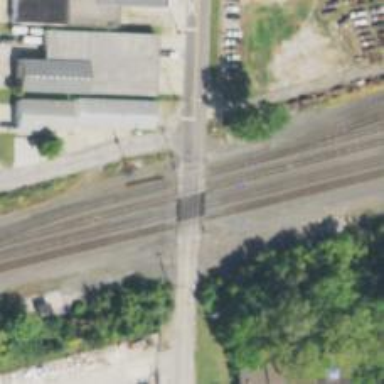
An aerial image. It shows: Level crossing along the railway.